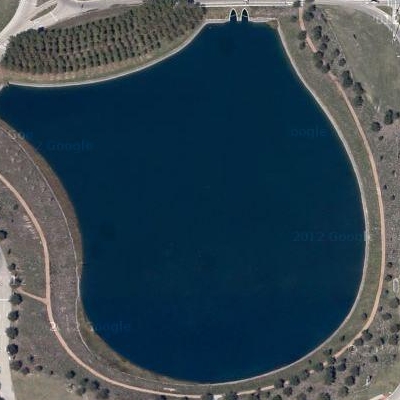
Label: dRiverLake